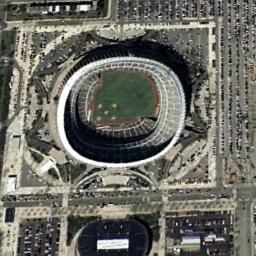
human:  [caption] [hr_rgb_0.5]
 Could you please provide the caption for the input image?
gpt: The stadium has amounts of bleachers .

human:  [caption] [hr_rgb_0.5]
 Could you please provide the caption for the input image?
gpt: The circular stadium is built in the middle of the parking lot .

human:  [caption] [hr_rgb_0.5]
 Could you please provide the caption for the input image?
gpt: There are many cars near the stadium .

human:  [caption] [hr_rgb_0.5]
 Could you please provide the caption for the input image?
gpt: The stadium is on the bare land next to the parking lot .

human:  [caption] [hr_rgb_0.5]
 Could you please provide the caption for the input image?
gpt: There are many cars around the stadium .